Field crop: maize
Growth stage: 2
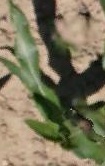
Species: maize